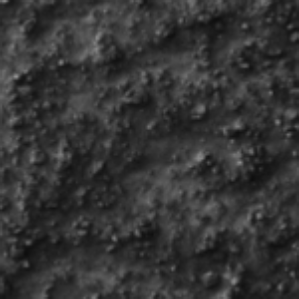
Label: frost